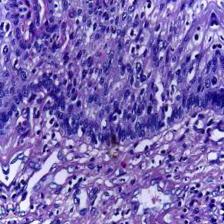
Diagnosis: Normal